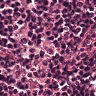
Metastatic tissue present: no